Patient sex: M
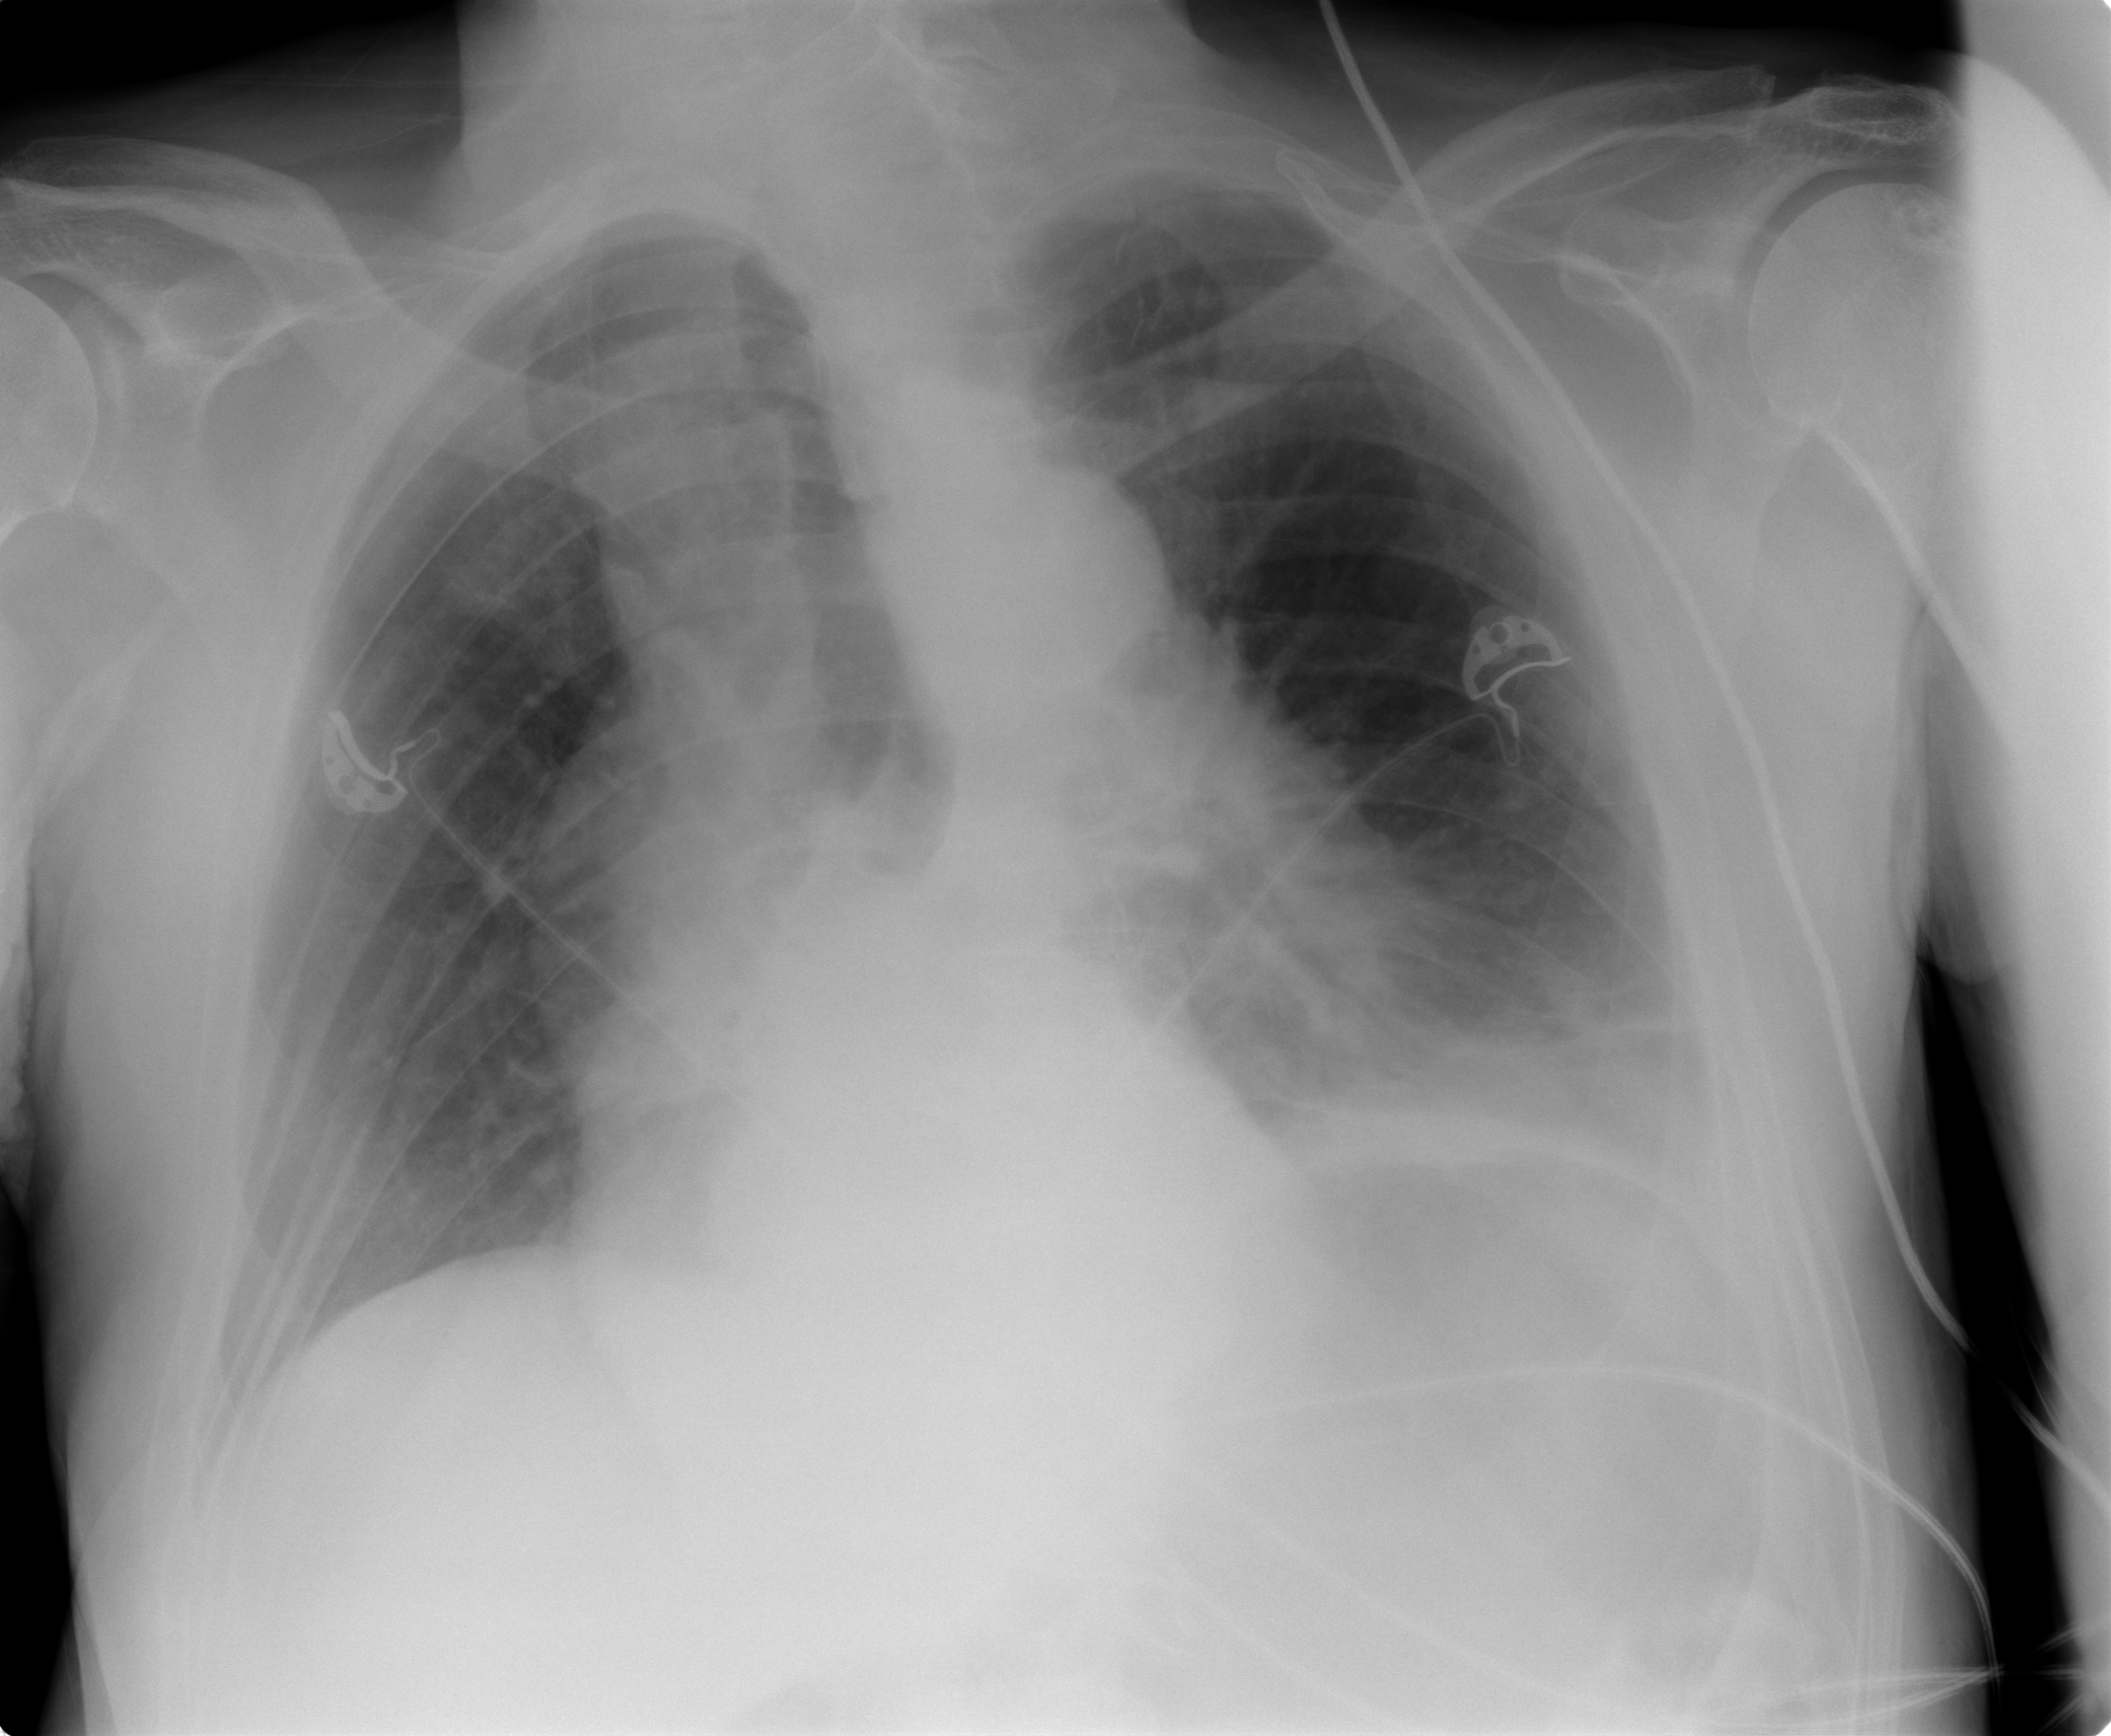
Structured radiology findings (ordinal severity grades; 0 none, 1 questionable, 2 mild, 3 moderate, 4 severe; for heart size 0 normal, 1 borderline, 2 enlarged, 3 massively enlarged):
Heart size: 1
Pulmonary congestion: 2
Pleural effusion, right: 0
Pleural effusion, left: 1
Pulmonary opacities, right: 0
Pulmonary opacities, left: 0
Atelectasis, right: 0
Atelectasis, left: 2